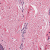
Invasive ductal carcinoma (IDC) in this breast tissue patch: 0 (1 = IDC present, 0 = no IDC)